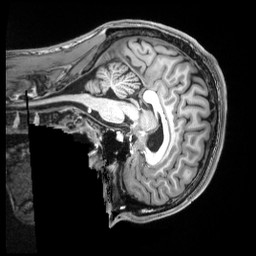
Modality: T1w
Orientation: sagittal
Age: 19
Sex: male